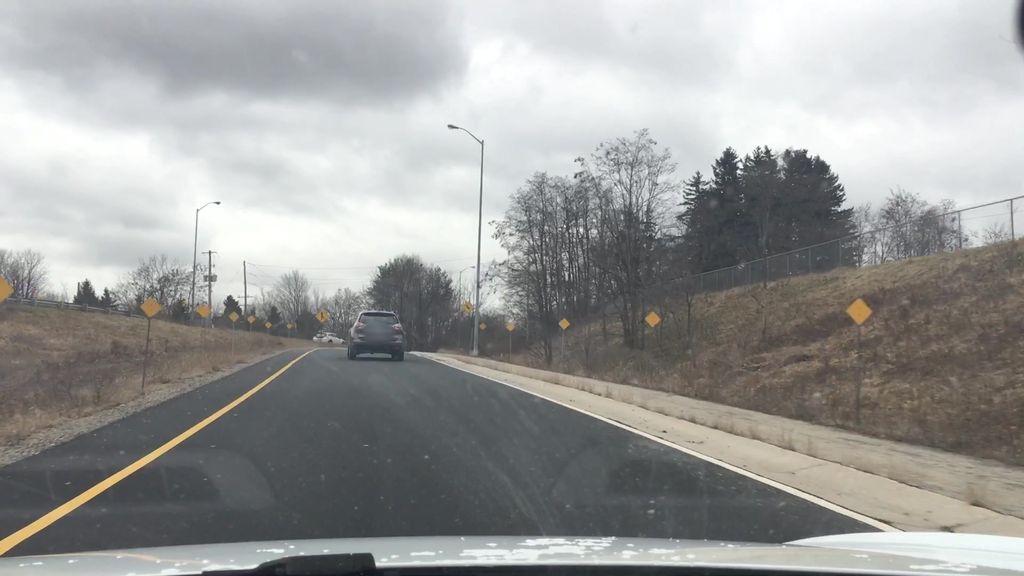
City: hamilton